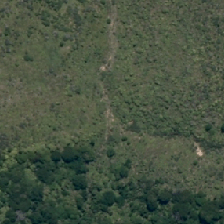
Land cover: low_producing_grassland